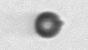
Label: bead